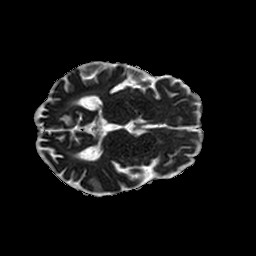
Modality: ADC
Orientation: axial
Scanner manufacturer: philips
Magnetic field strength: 1.5 T
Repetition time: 3.536 s
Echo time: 0.07194 s